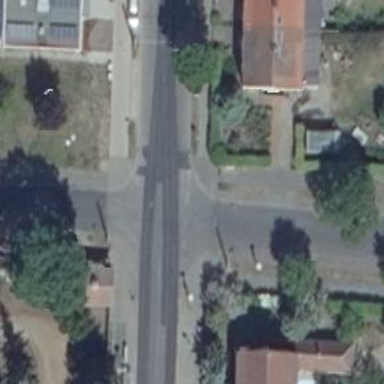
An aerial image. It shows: Residential road with asphalt surface. There is track for cyclists on the right side and paved sidewalk on the left side.